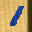
Label: 1